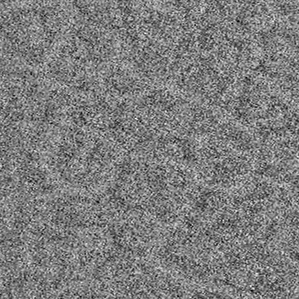
Label: frost